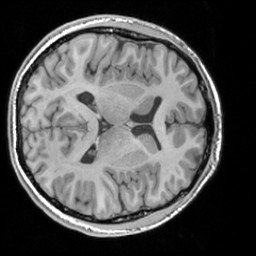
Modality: T1w
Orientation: axial
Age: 22
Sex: male
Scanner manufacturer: siemens
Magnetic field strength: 3 T
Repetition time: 1.63 s
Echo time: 0.00311 s